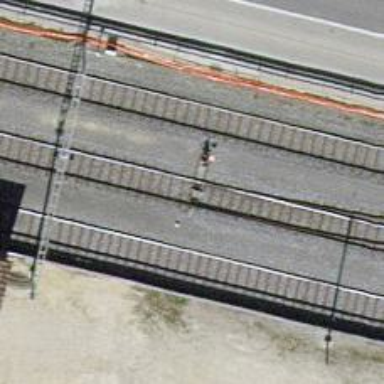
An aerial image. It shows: Railway switch.